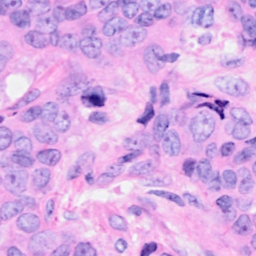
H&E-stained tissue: Breast